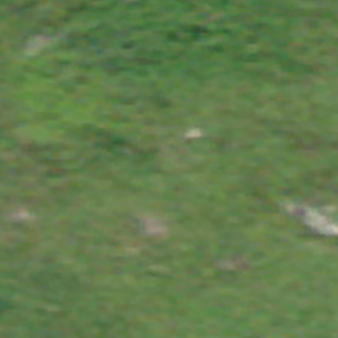
Label: other